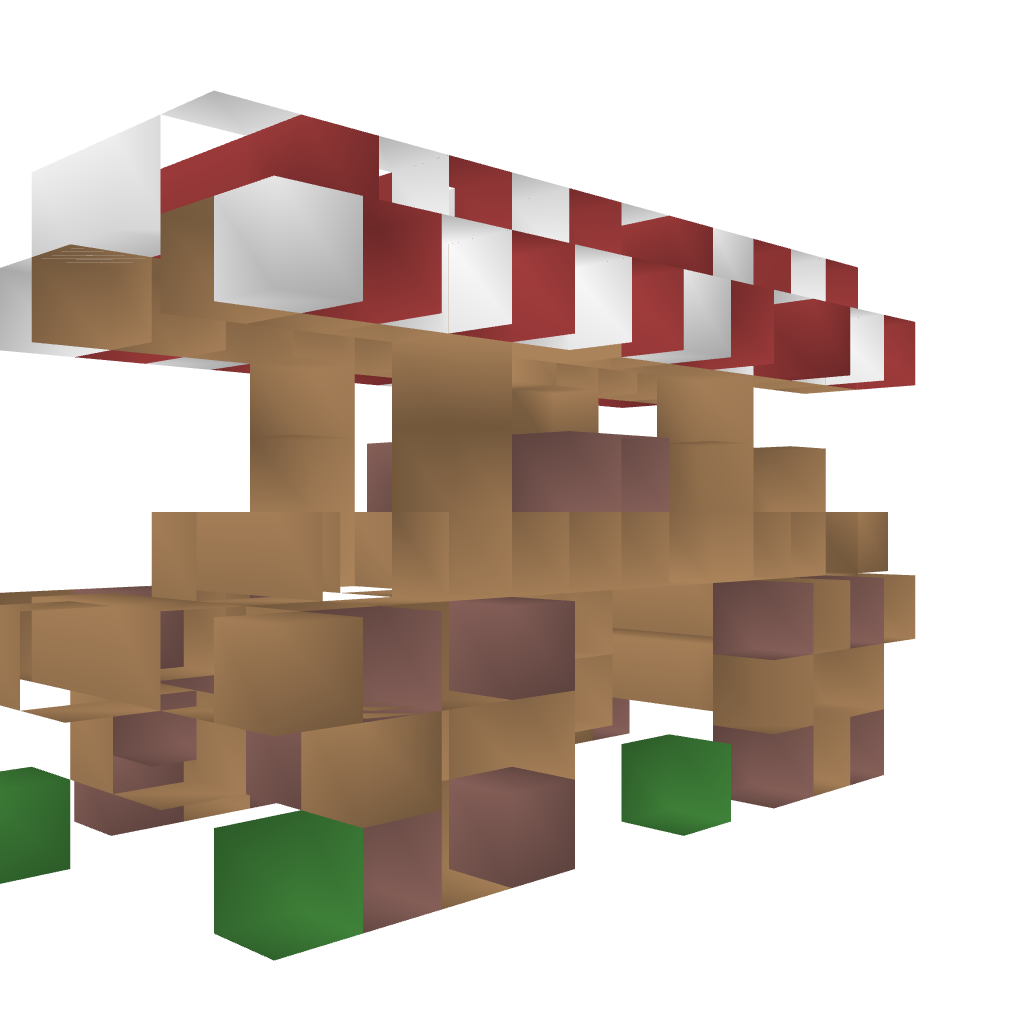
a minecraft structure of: carriage high quality